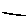
Label: line